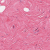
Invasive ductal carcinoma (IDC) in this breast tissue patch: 0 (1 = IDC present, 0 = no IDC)